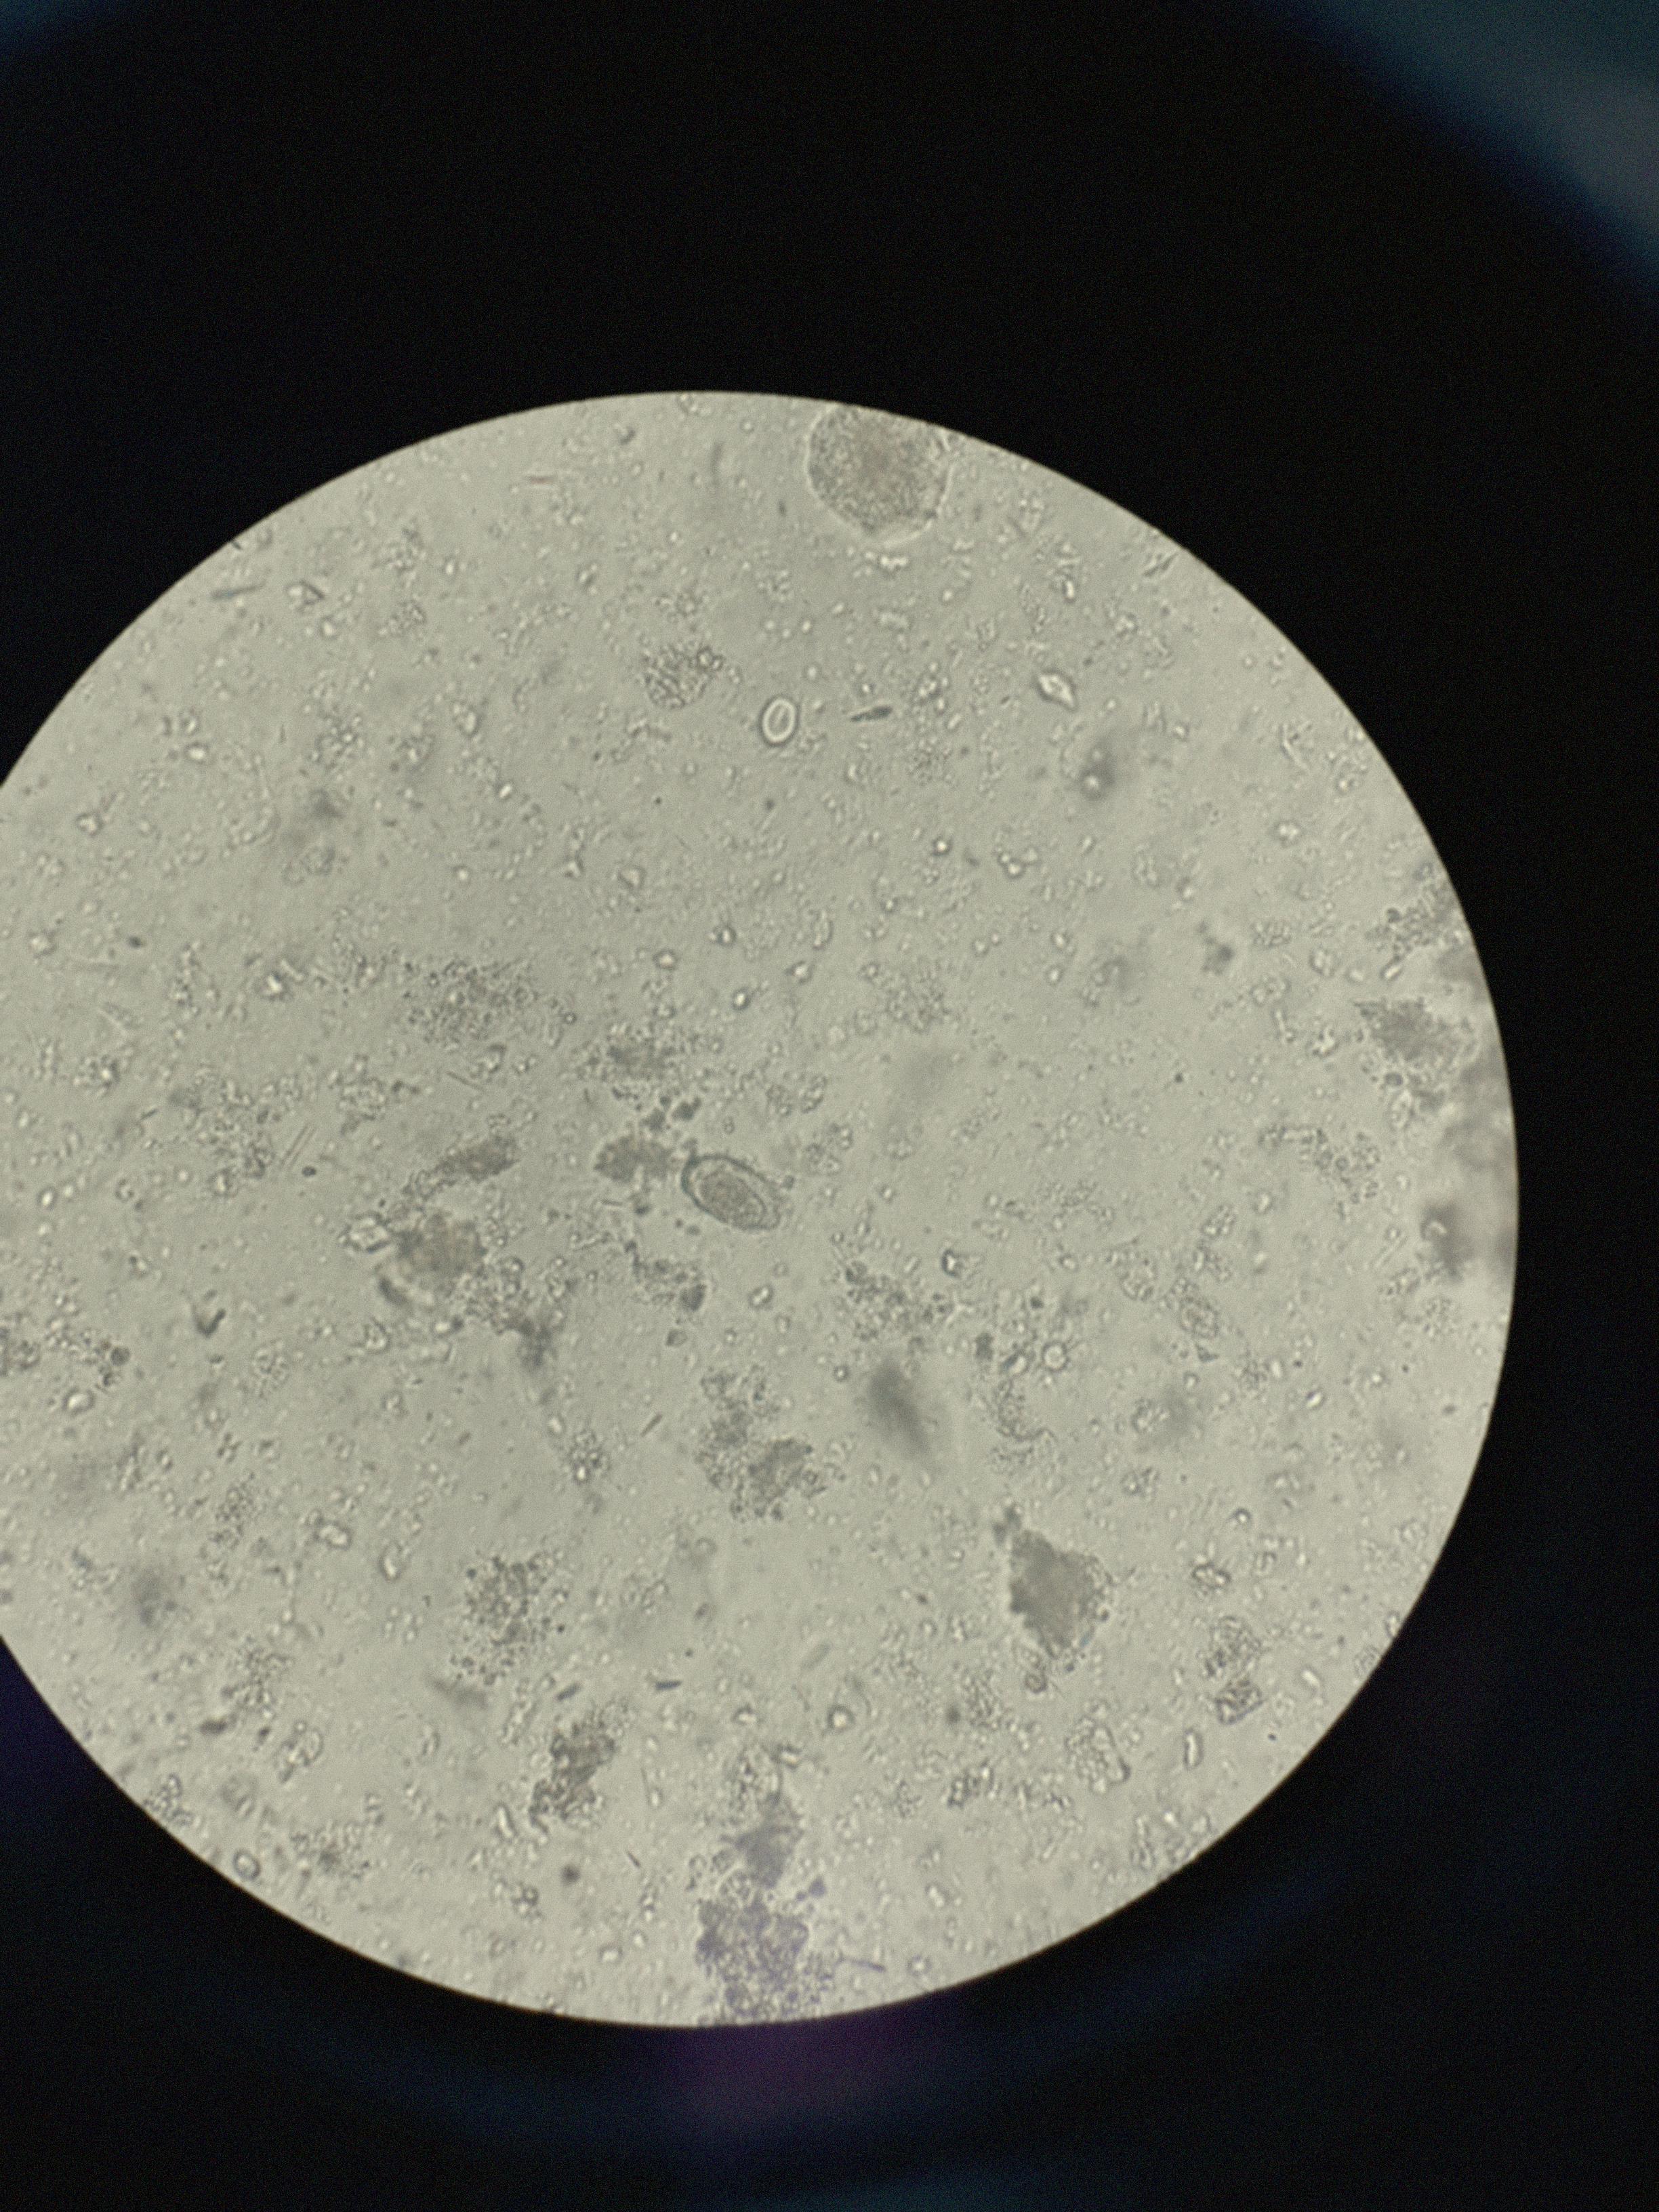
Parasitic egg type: Capillaria philippinensis